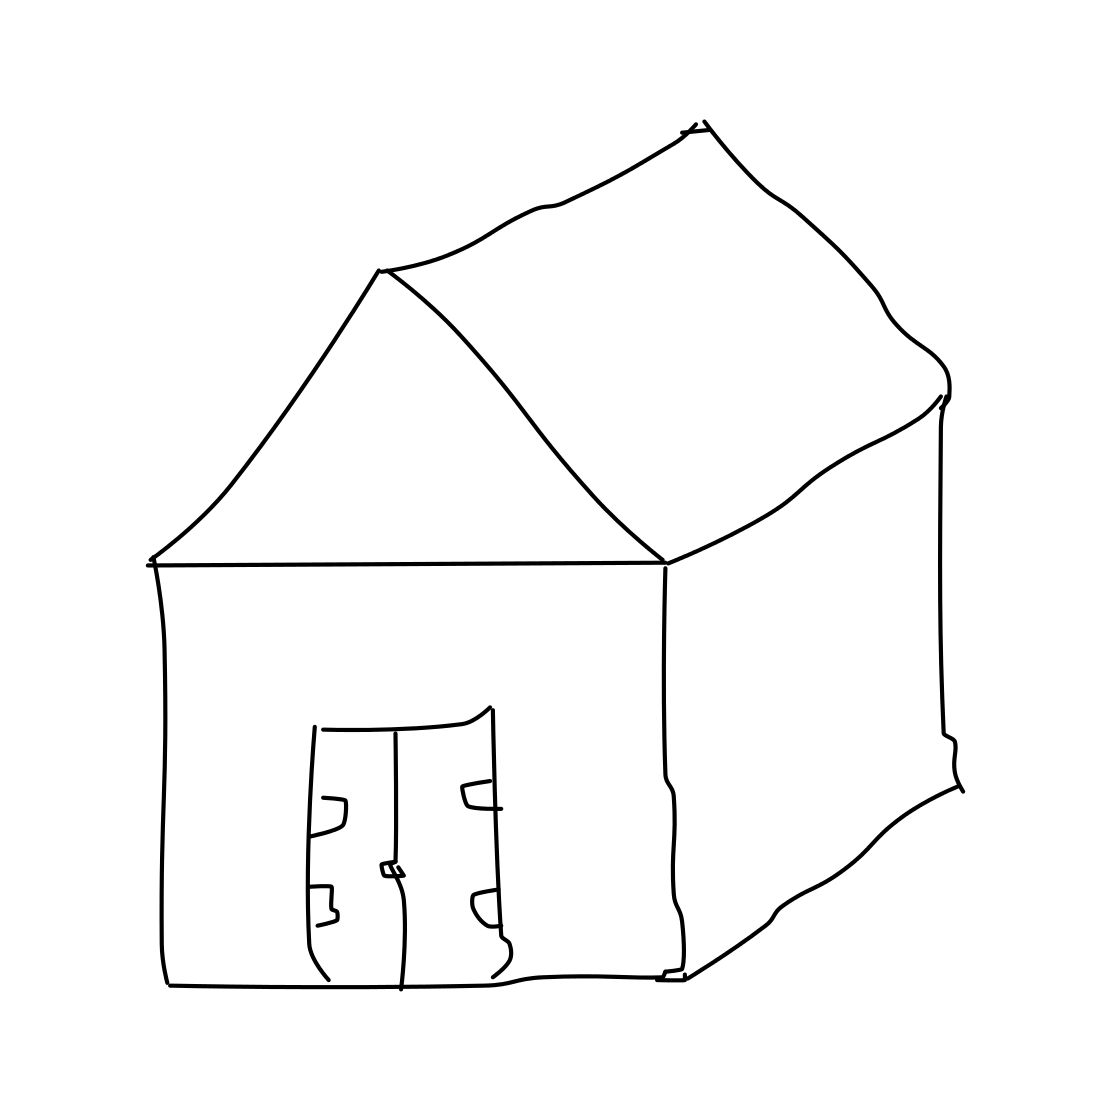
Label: barn